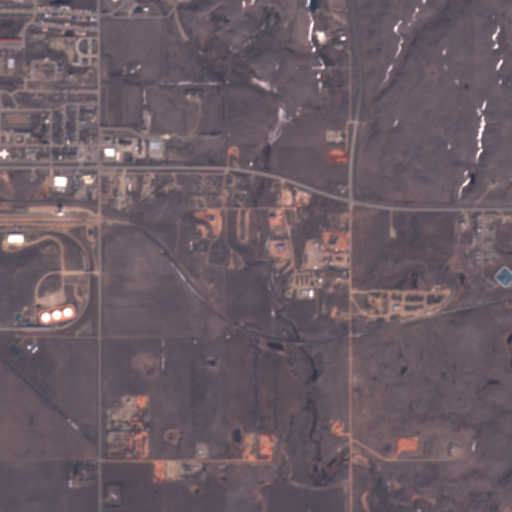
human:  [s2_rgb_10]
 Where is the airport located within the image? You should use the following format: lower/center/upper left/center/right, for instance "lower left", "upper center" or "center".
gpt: The airport is located in the lower left of the image.
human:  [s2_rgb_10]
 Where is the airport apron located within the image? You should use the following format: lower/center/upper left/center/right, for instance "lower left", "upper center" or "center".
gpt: The airport apron is located in the lower left of the image.
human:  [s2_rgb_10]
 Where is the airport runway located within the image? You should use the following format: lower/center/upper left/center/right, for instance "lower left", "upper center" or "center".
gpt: The airport runway is located in the lower left of the image.
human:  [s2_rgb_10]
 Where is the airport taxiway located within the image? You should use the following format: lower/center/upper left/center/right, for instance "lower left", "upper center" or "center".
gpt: The airport taxiway is located in the lower left of the image.
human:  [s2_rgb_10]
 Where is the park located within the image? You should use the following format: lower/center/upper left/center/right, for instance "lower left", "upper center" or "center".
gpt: The park is located in the upper left of the image.
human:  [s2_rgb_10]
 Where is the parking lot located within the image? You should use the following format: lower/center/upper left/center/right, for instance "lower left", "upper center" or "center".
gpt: The parking lot is located in the upper left of the image.
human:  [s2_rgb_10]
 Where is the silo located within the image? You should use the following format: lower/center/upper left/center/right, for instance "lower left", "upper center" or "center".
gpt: The silo is located in the upper left of the image.
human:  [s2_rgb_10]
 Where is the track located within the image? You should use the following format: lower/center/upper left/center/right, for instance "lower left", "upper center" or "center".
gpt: The track is located in the upper left of the image.
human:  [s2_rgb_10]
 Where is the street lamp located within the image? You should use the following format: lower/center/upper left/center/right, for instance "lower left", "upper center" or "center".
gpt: The street lamp is located in the upper left of the image.
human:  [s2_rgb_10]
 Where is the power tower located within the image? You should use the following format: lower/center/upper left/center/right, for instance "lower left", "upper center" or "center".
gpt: There is no power tower in the image.